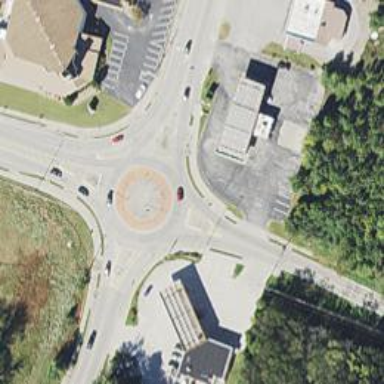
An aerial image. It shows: Secondary road with asphalt surface leading to roundabout.